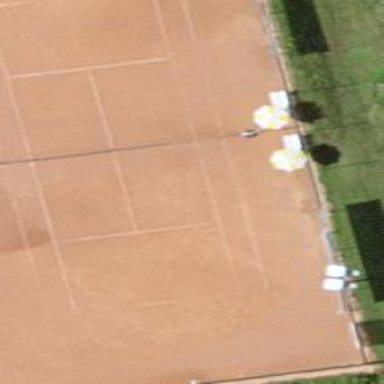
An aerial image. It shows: Tennis court on pitch.